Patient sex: M
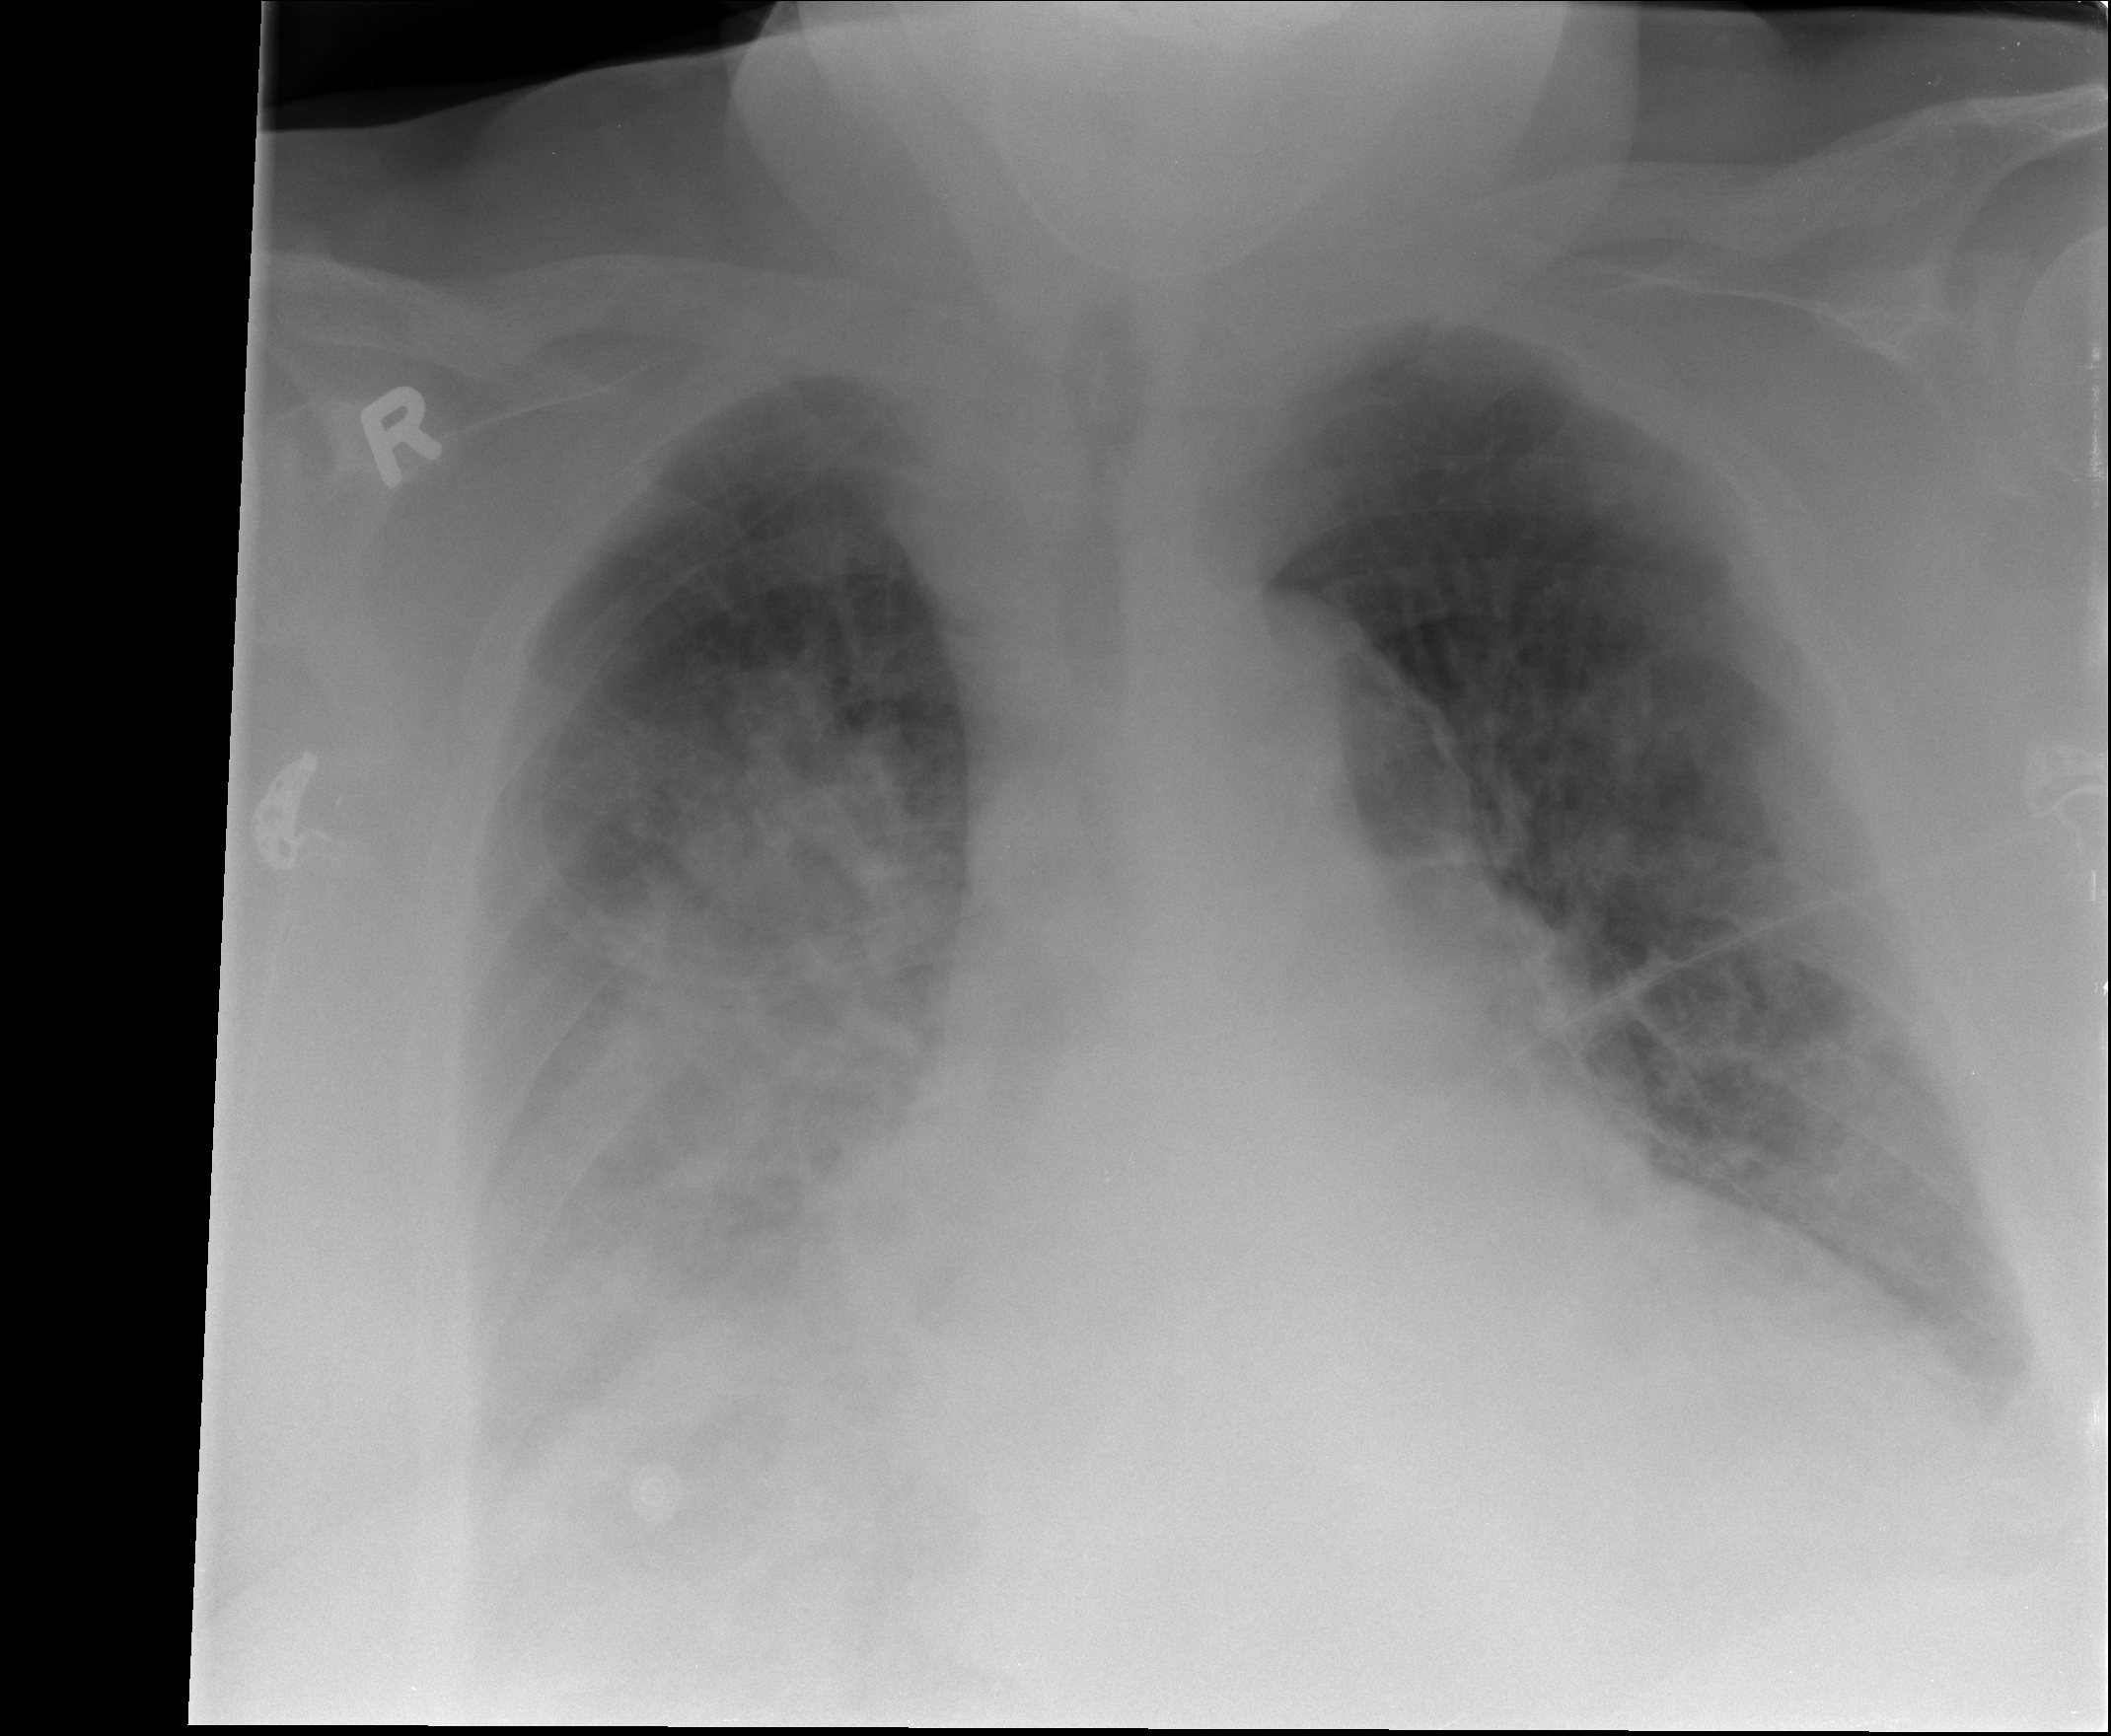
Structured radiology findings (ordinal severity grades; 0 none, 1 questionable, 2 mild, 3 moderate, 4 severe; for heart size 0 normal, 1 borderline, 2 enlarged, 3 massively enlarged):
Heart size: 2
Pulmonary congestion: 1
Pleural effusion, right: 3
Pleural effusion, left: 2
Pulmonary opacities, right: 3
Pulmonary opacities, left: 2
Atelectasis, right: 2
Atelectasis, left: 2